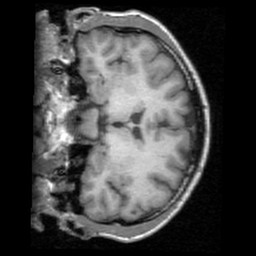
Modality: T1w
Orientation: coronal
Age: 51